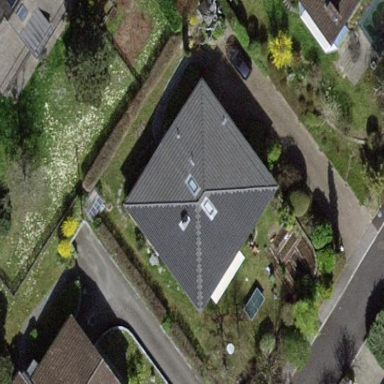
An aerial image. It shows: Detached building.